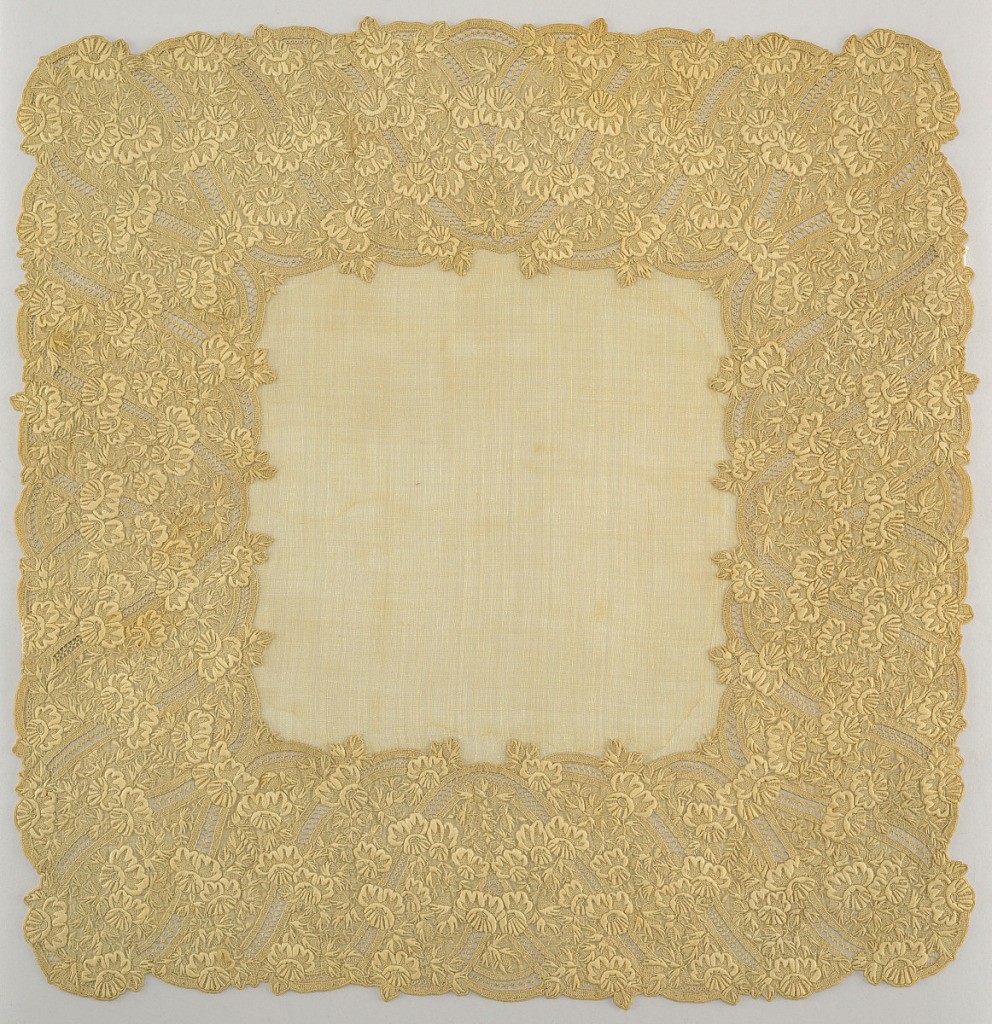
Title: Handkerchief
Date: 19th century
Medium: linen, cotton Technique: cotton embroidery on linen plain weave
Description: White on white embroidered handkerchief with wide floral borders and a plain center. Some openwork details.